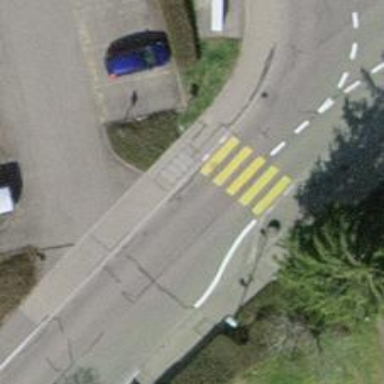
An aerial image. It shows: Marked zebra crossing on the road.